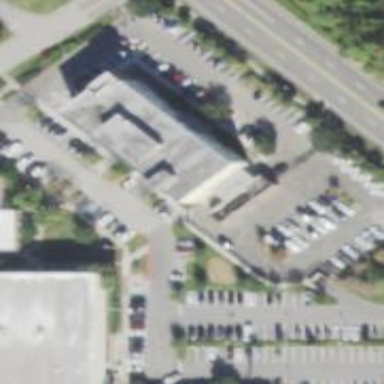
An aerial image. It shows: Police building.